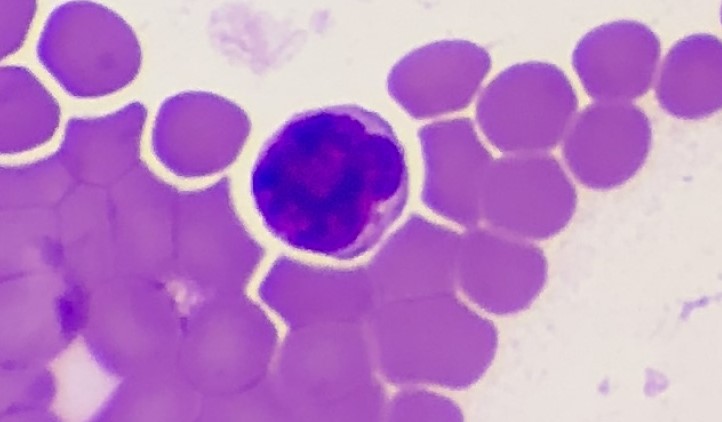
White blood cell type: Lymphocyte